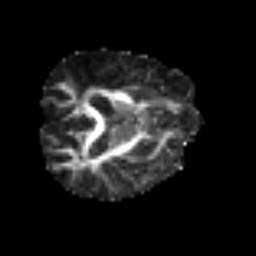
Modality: FA
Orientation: axial
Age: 56
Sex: male
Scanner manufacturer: siemens
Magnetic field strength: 3 T
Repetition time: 3.2 s
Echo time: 0.081 s